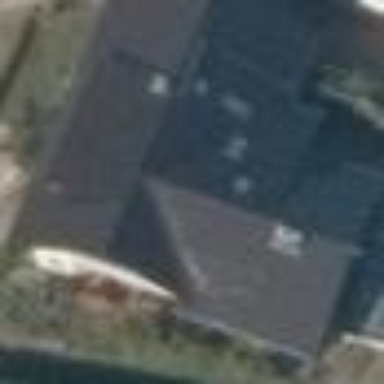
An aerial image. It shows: Detached building with gabled roof.